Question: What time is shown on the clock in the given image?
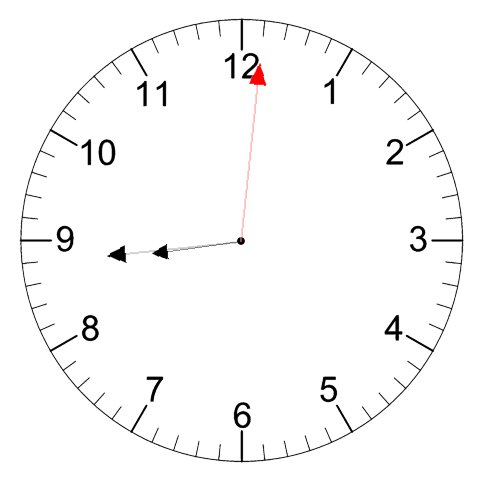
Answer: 08:44:01